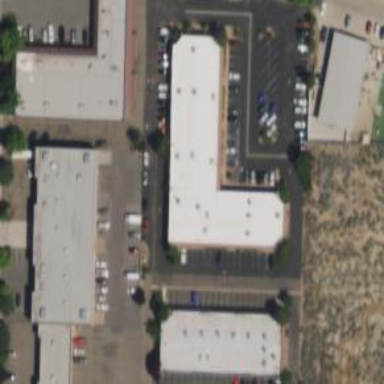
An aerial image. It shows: Office building.